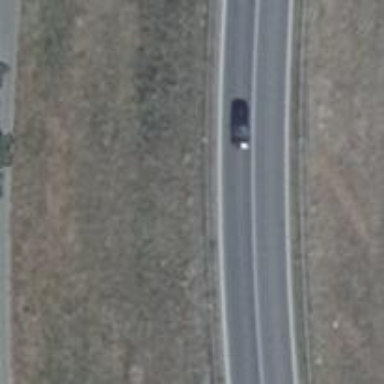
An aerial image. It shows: Asphalt road classified as trunk highway.